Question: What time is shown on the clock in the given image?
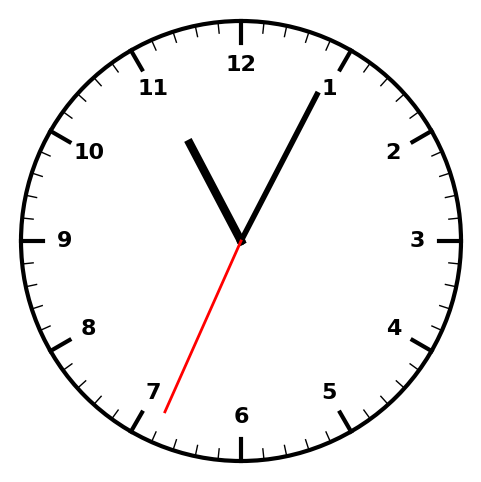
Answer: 11:04:34